Question: >
<URL>
I am trying to make a login script using C# and php and I plan on selling it as a 1 click install so I need it to be error proof. I am purposely trying to make mistakes in the setup, but whenever my php script has a mistake it has an HTML block output with the error when I just want a string output(refer to image).
Heres the code I am using
'''
// We will now set up our MySQL database login. The values should be self-explanatory.
$sqlhost = "localhost";
$sqlusername = "unity";
$sqlpassword = "mypass123";
//we will now connect to our database
$sqlcon = mysql_connect($sqlhost, $sqlusername, $sqlpassword) or die("Could not connect to database: " . mysql_error());
'''
When I have all the information it works fine and the rest of the code runs without an error. But if my password is wrong or the user doesn't have access then I get this error

I am retrieved the information from this page and it needs to be sent as plan text to be displayed properly. What I mean by this is that any HTML tags like '<div>, <br>, <a>,' etc and just generally makes the text output look bad. I want this to just display the text at the bottom the page because that logs the error itself. I dont need it to log twice and I dont need it to be formatted fancy. I need it in plain readable text so that if a user has an error they can send me the short text and I will be able to walk them through the fix.
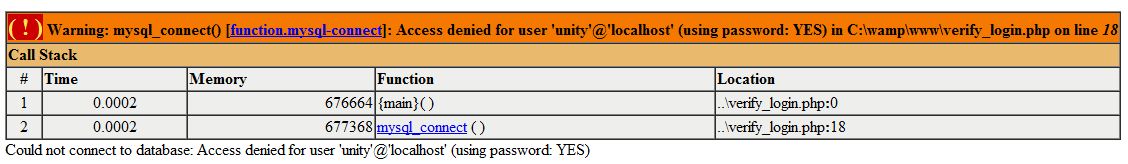
Answer: Whether PHP displays plain text or html errors depends on your <URL>:
> 'html_errors' 'boolean'Turn off HTML tags in error messages. The new format for HTML errors produces clickable messages that direct the user to a page describing the error or function in causing the error. These references are affected by docref_root and docref_ext.
The setting is <URL> as 'PHP_INI_ALL', which means anywhere, including your script. So to disable html errors do
'''
ini_set('html_errors', false);
'''
at the beginning of your script.